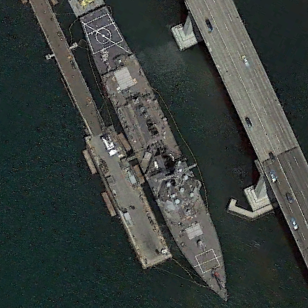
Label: destroyer